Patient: sex F, age 75
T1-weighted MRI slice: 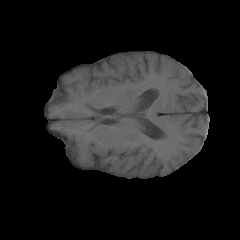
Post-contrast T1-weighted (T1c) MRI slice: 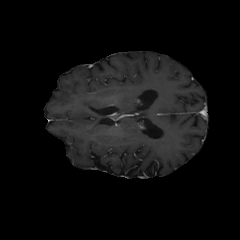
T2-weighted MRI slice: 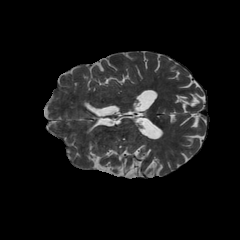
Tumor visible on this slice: no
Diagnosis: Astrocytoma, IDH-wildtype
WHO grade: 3